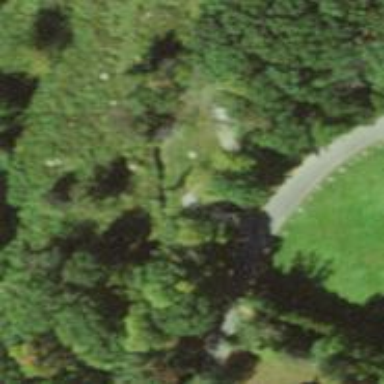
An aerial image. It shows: Driveway.